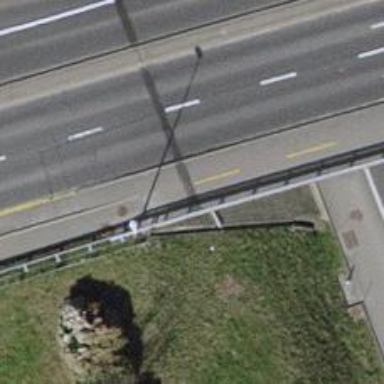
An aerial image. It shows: Sidewalk bridge over footway.